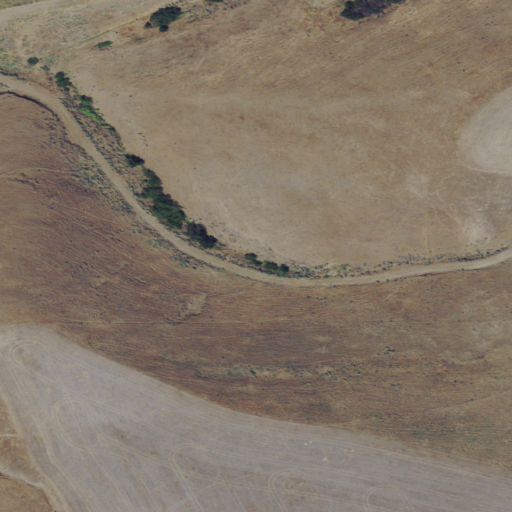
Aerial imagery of valley in Oregon named Pine Tree Canyon containing grassland, cultivated crops, and shrub